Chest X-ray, PA view. Patient: 62 years old, sex F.
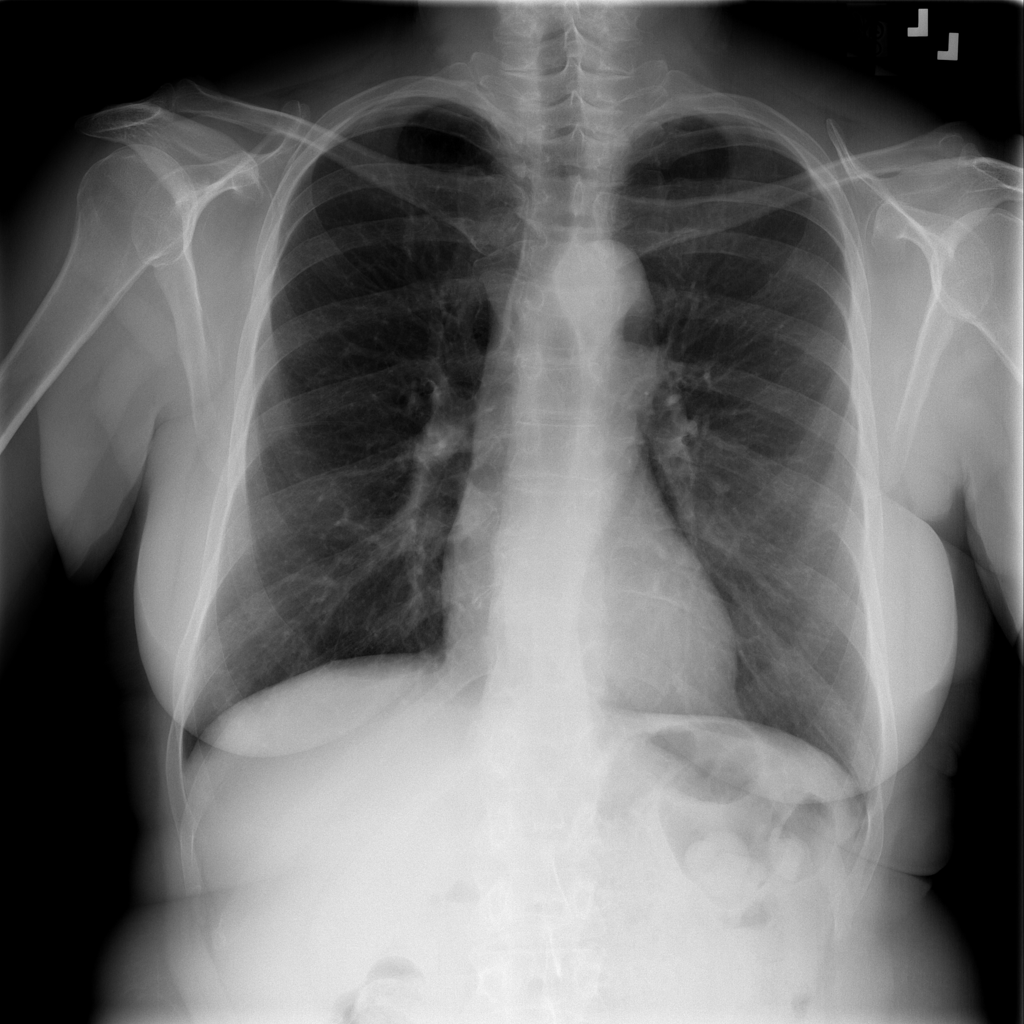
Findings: No Finding